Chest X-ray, PA view. Patient: 63 years old, sex F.
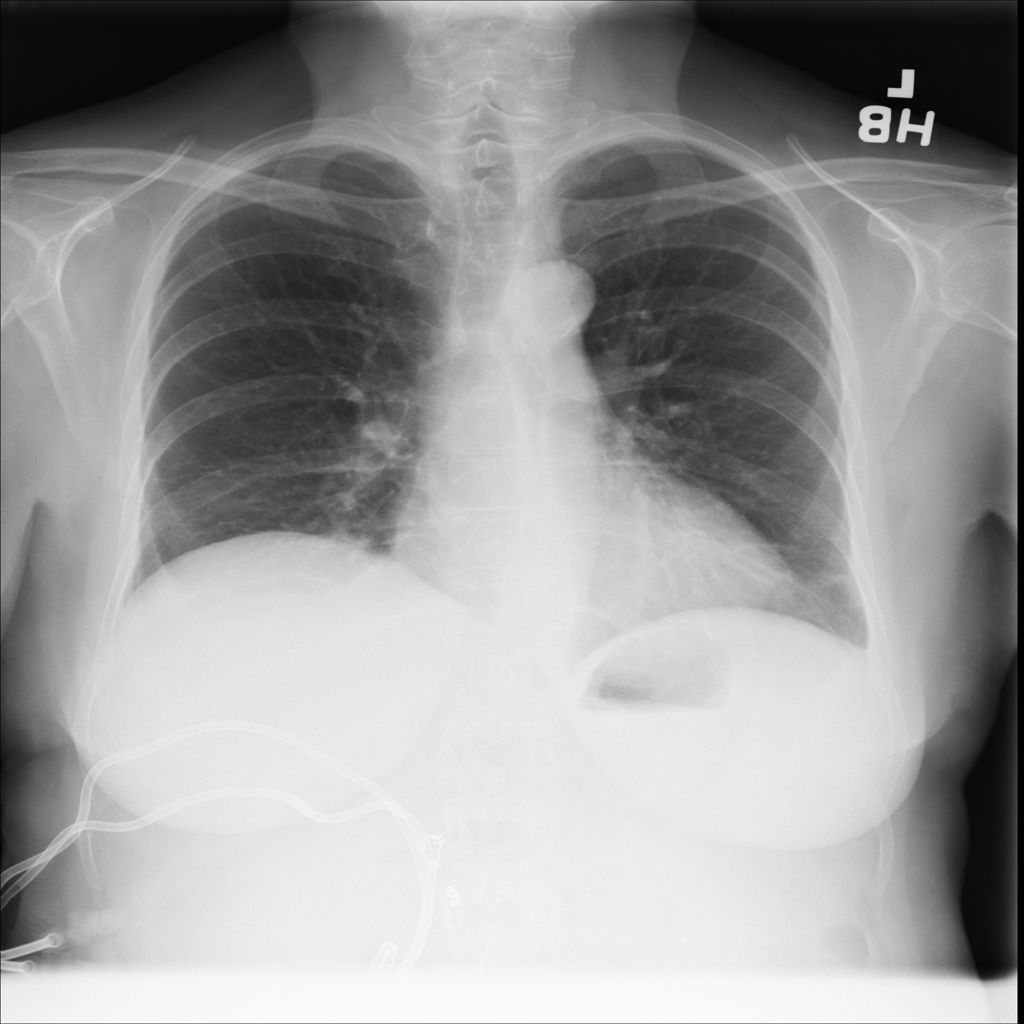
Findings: Atelectasis